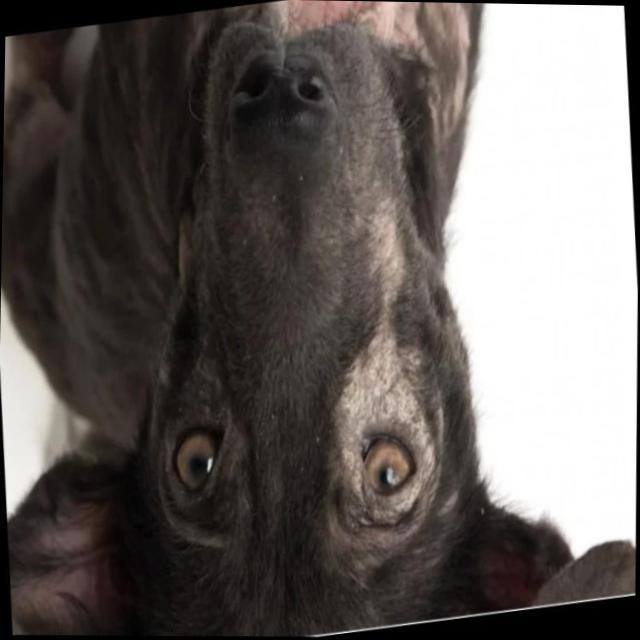
Canine ringworm (Dermatophytosis) — fungal infection caused by Microsporum or Trichophyton. Presents with circular alopecia, scaling, crusting, and broken hairs.